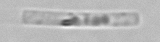
Label: Leptocylindrus